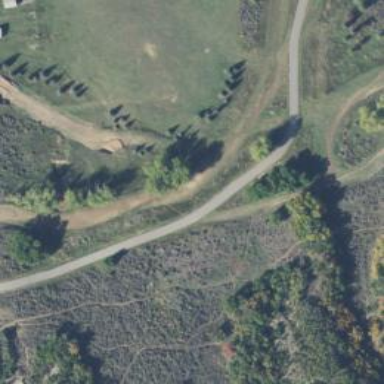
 groomed for classic and skating styles."